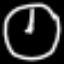
Label: clock